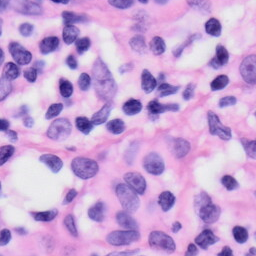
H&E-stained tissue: Skin